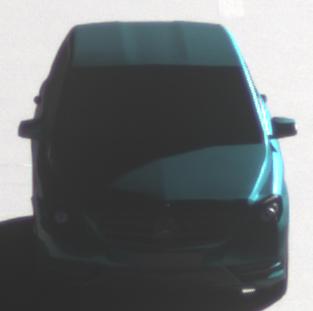
Make: Mercedes-Benz
Model: B 180 BlueEFFICIENCY
Detailed model: B-Class (246)
Model produced from: 2011/11
Model produced until: 2012/10
Doors: 5
Color: blue
Road condition: dry road
Daytime: sunrise or sunset
Contrast: high contrast